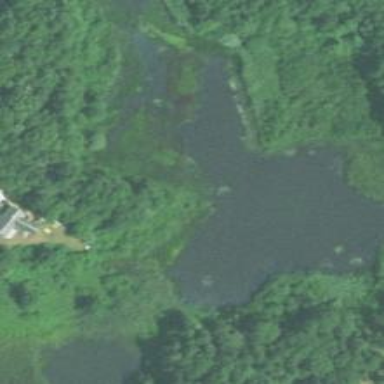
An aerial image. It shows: Marsh wetland.